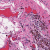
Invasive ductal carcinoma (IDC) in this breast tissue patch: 0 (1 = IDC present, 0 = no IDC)